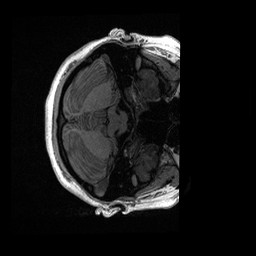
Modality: T1w
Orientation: axial
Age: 17
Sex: female
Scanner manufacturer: ge
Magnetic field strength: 3 T
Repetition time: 0.006952 s
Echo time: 0.00292 s